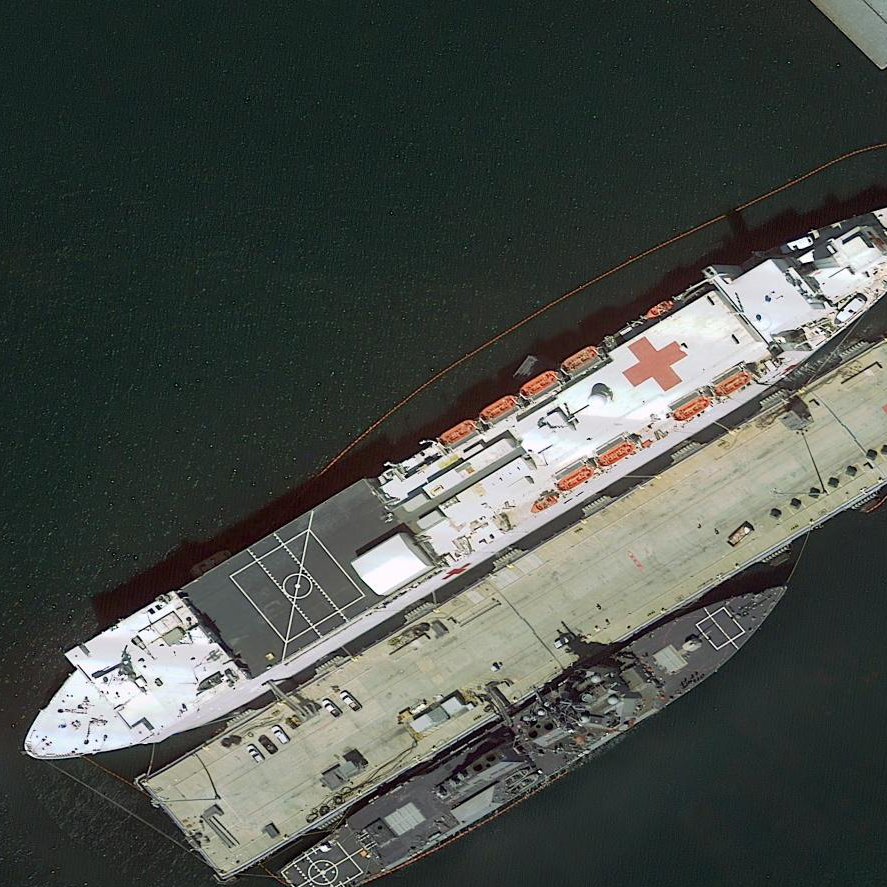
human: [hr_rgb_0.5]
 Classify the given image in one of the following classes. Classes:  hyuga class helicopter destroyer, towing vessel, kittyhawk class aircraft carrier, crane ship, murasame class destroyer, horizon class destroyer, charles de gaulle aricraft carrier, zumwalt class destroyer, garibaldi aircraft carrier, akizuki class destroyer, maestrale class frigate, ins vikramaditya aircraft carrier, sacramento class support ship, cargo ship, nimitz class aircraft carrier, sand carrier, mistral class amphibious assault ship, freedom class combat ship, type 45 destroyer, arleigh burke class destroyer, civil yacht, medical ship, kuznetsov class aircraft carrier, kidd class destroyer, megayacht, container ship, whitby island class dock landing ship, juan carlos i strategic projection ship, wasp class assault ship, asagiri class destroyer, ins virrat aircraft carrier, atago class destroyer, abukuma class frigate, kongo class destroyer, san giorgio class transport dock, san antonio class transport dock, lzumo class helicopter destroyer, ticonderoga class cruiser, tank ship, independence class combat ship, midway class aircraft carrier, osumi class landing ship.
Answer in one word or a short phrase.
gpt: Medical ship